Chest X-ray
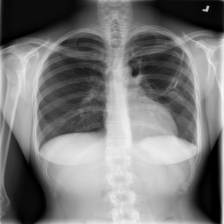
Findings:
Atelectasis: negative
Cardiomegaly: negative
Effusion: negative
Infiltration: negative
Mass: negative
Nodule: negative
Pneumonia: negative
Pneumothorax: negative
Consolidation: negative
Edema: negative
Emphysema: negative
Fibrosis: negative
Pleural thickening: negative
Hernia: negative